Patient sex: M
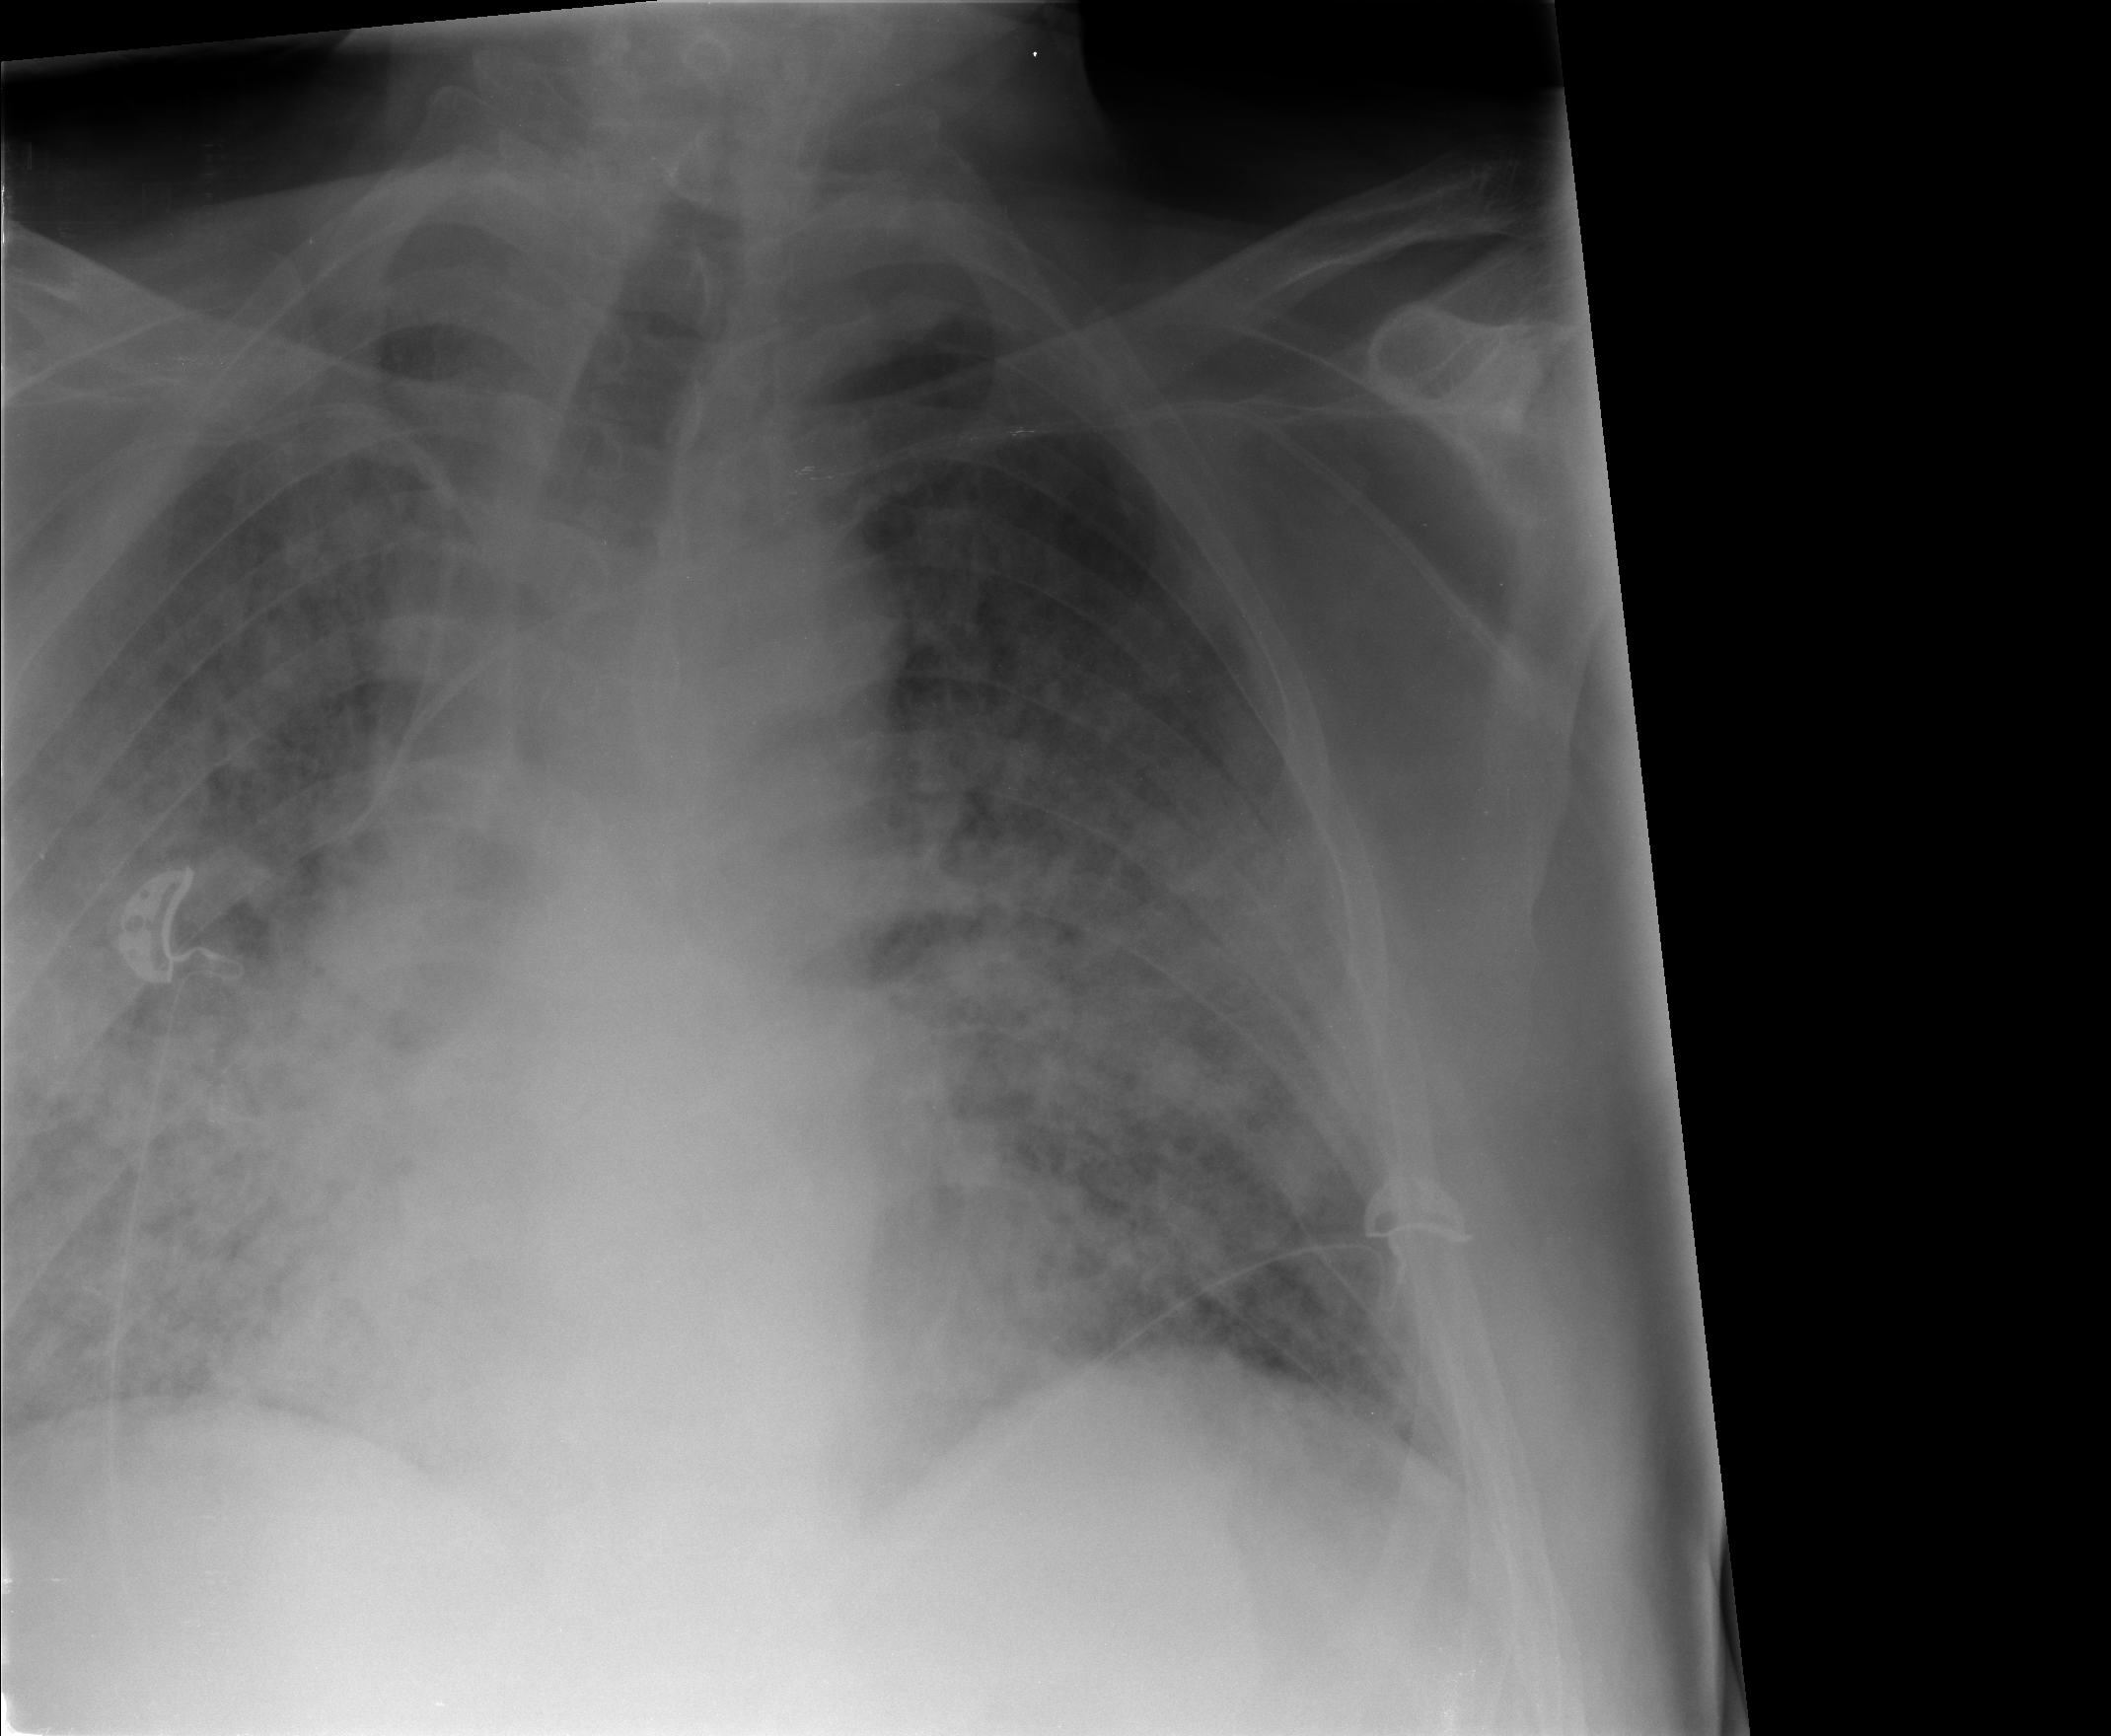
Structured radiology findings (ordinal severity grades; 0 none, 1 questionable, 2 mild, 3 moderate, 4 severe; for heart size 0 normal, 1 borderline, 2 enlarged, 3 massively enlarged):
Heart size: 0
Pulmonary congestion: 2
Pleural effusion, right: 2
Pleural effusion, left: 2
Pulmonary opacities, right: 3
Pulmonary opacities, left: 3
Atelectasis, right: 3
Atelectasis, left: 3